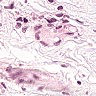
Metastatic tissue present: no